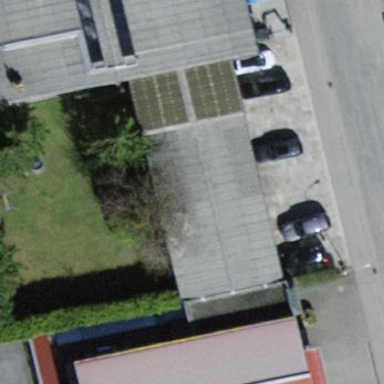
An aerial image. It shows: Commercial building.